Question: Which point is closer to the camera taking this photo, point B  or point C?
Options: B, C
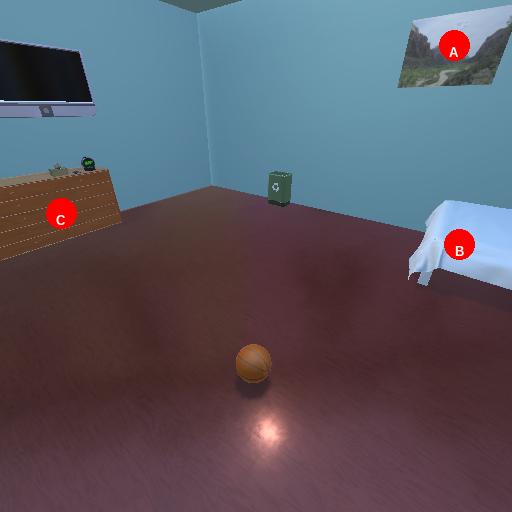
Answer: B